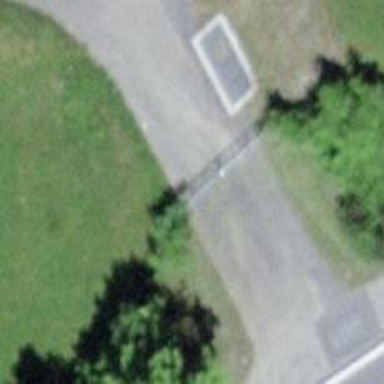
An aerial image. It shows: Gate.